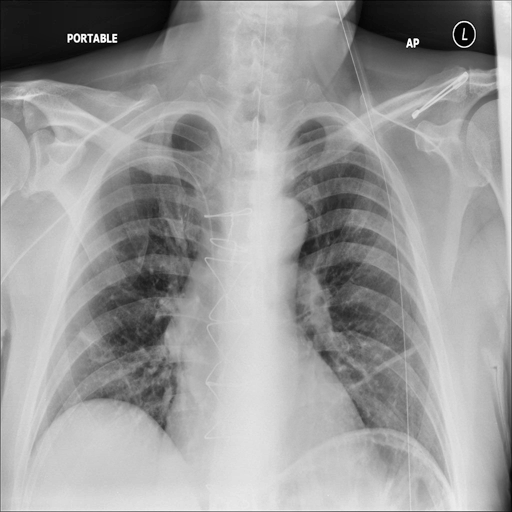
Finding: NORMAL